Question: What position?
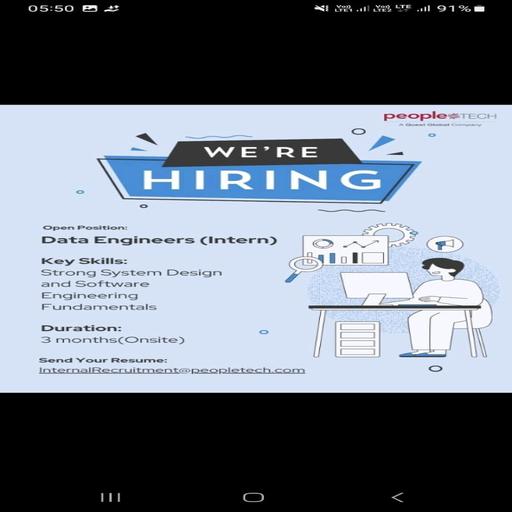
Answer: Data Engineers